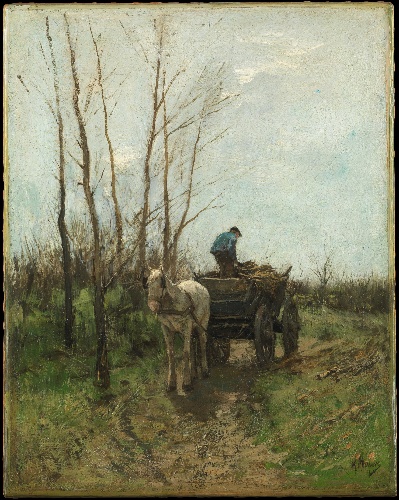
Title: Gathering Wood
Artist: Anton Mauve
Artist bio: Dutch, Zaandam 1838–1888 Arnhem
Object type: Painting
Classification: Paintings
Medium: Oil on canvas
Dimensions: 16 1/2 x 13 in. (41.9 x 33 cm)
Department: European Paintings
Credit line: Bequest of Richard De Wolfe Brixey, 1943
Accession year: 1943
Repository: Metropolitan Museum of Art, New York, NY
Tags: Men|Horses|Working|Landscapes|Carts